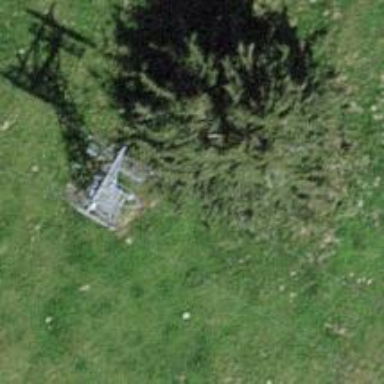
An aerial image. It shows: Pylon used for aerialway.